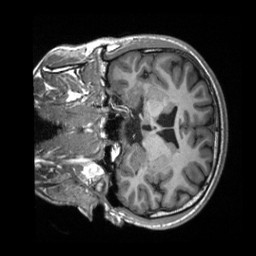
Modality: T1w
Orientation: coronal
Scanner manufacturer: siemens
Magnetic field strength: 3 T
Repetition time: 2.3 s
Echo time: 0.00232 s